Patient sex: M
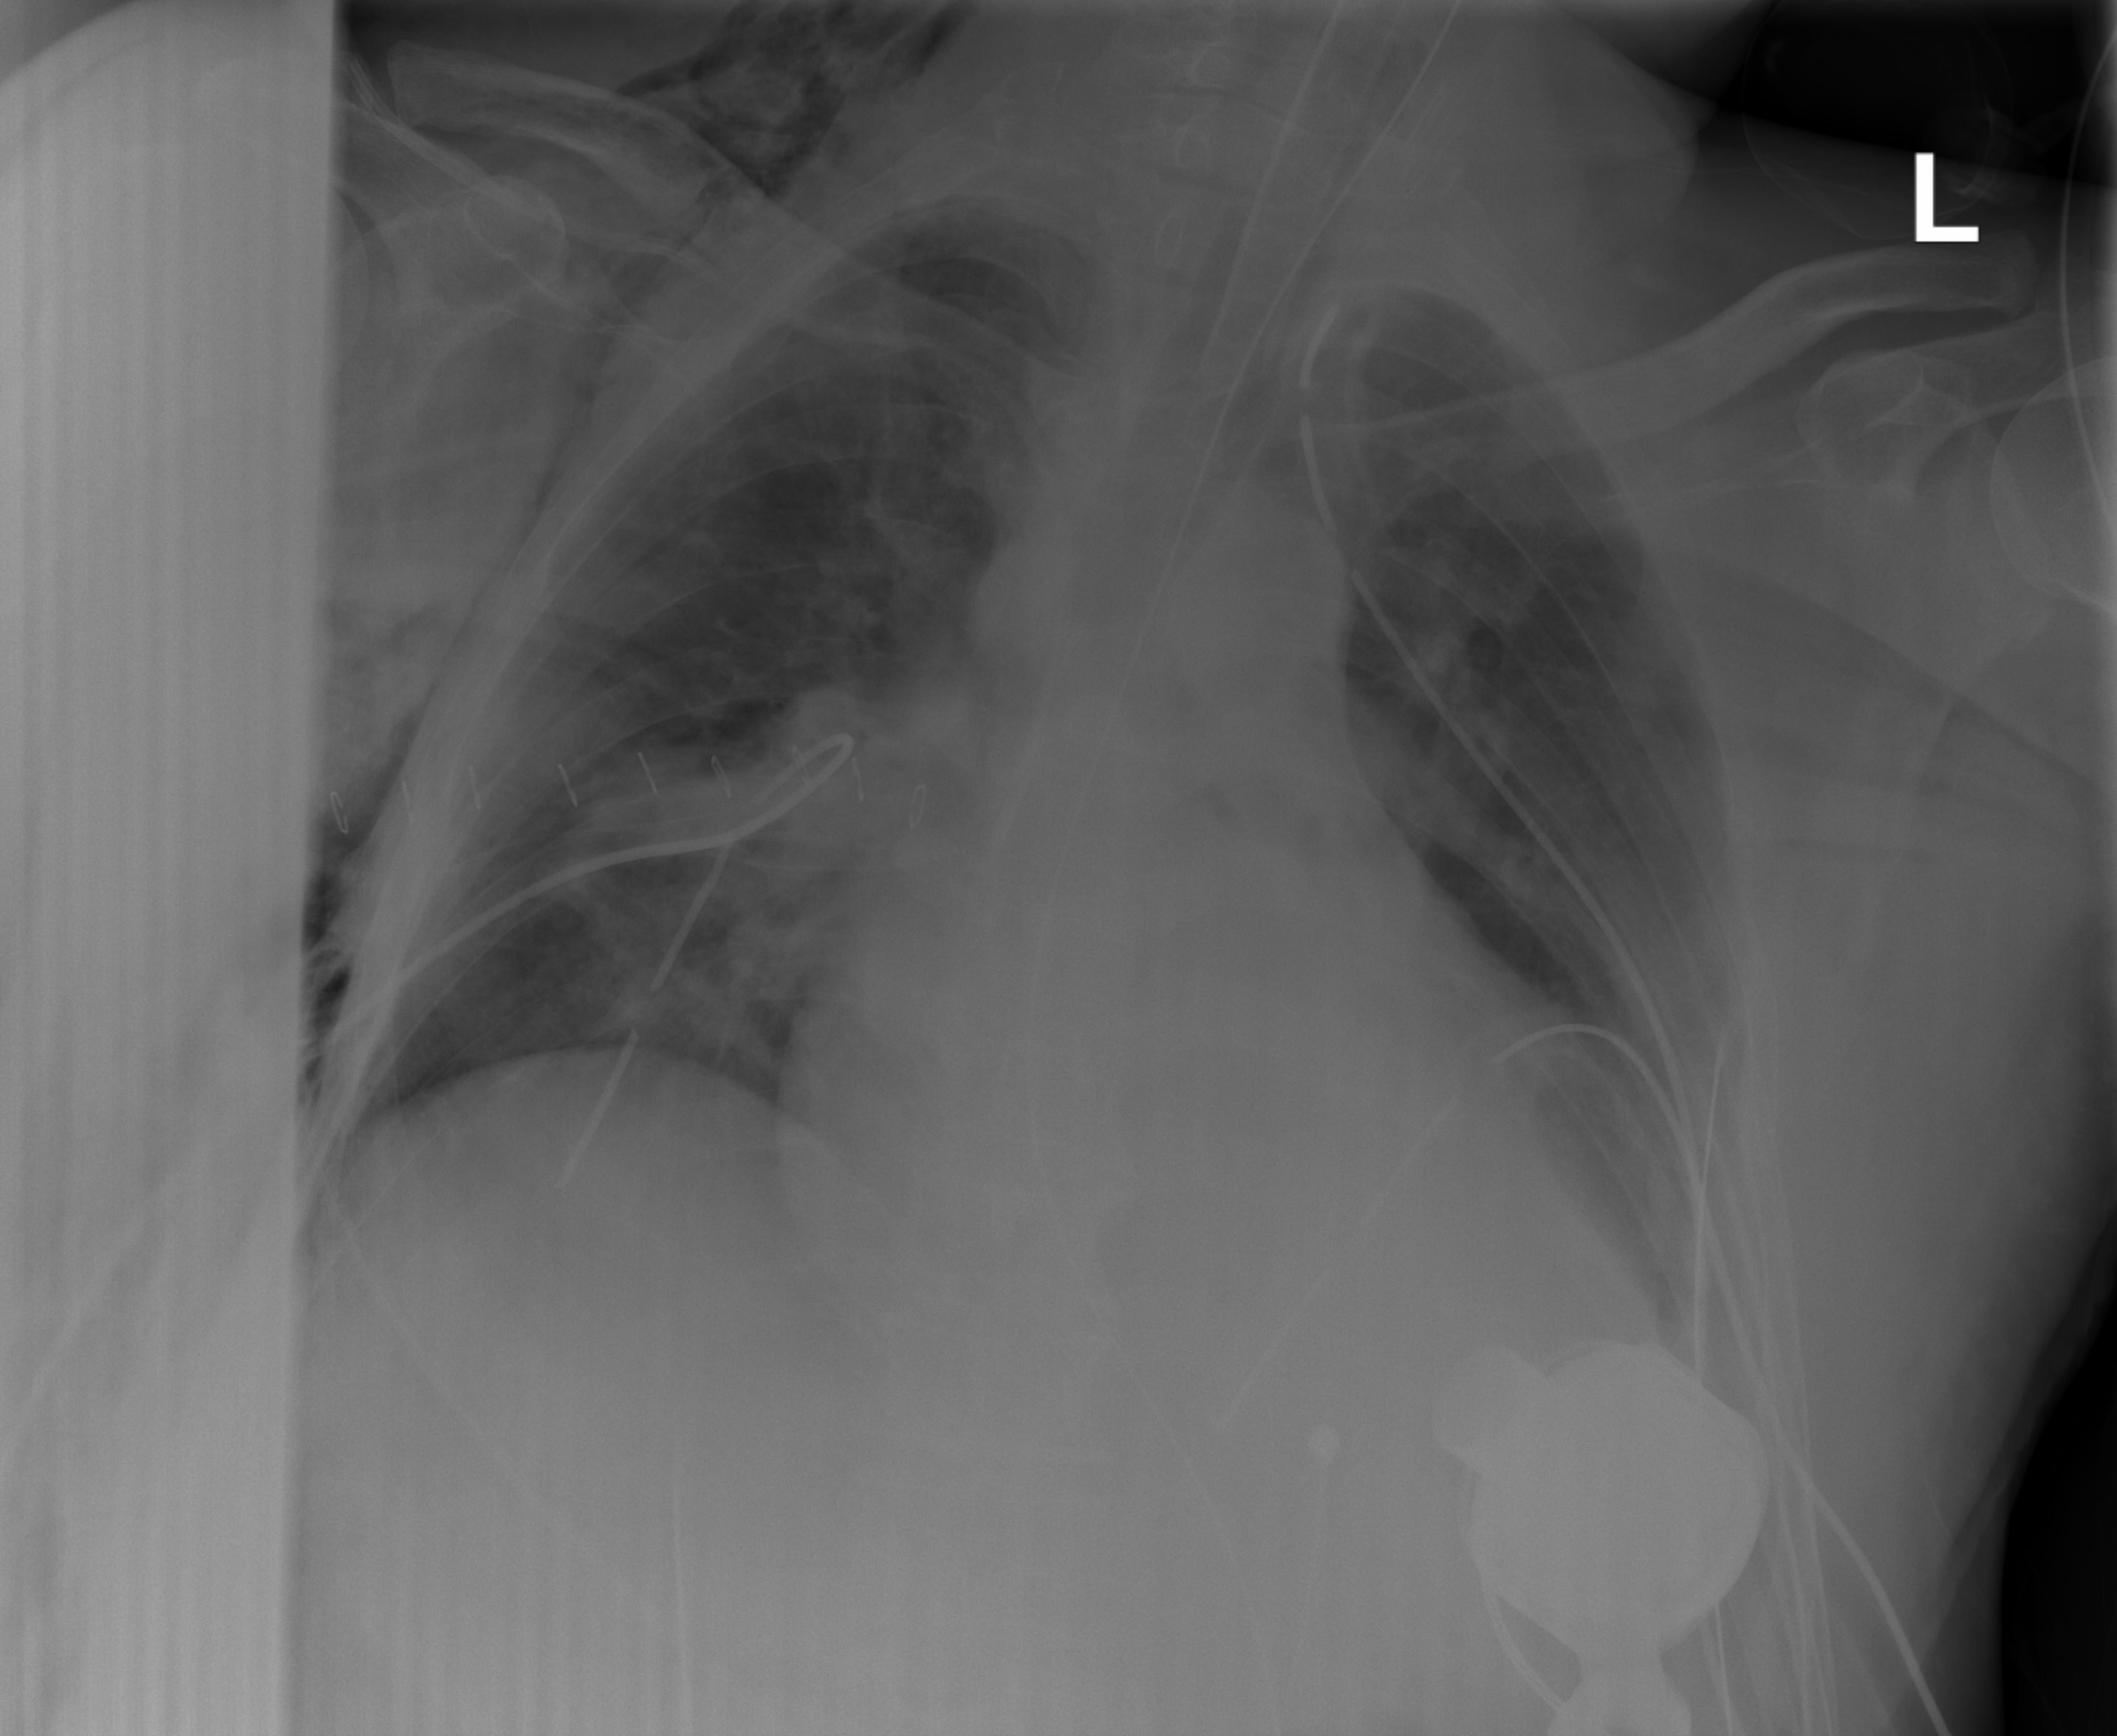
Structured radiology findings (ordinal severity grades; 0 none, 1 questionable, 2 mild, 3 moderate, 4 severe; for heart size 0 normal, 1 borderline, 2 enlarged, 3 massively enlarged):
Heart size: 3
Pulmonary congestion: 2
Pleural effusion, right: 0
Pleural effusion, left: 1
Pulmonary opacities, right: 2
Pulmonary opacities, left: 1
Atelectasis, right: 2
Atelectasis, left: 2